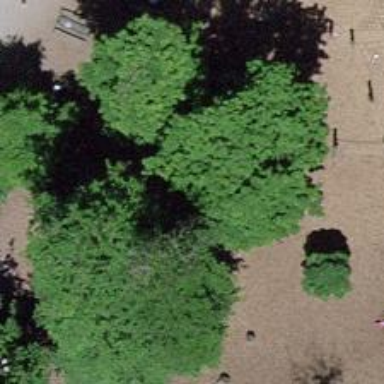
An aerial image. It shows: Playground with basket swing.